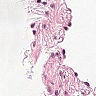
Metastatic tissue present: no